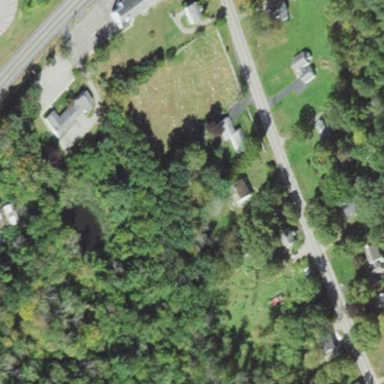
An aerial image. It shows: Private cemetery along Route 87.